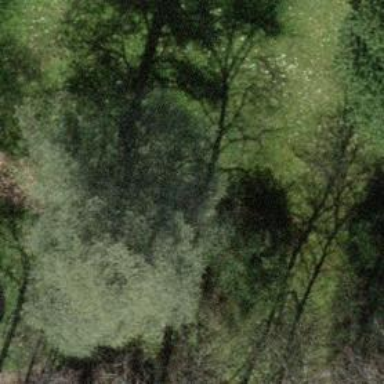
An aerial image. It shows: Evergreen tree with needle-leaved leaves.